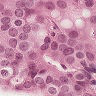
Metastatic tissue present: yes